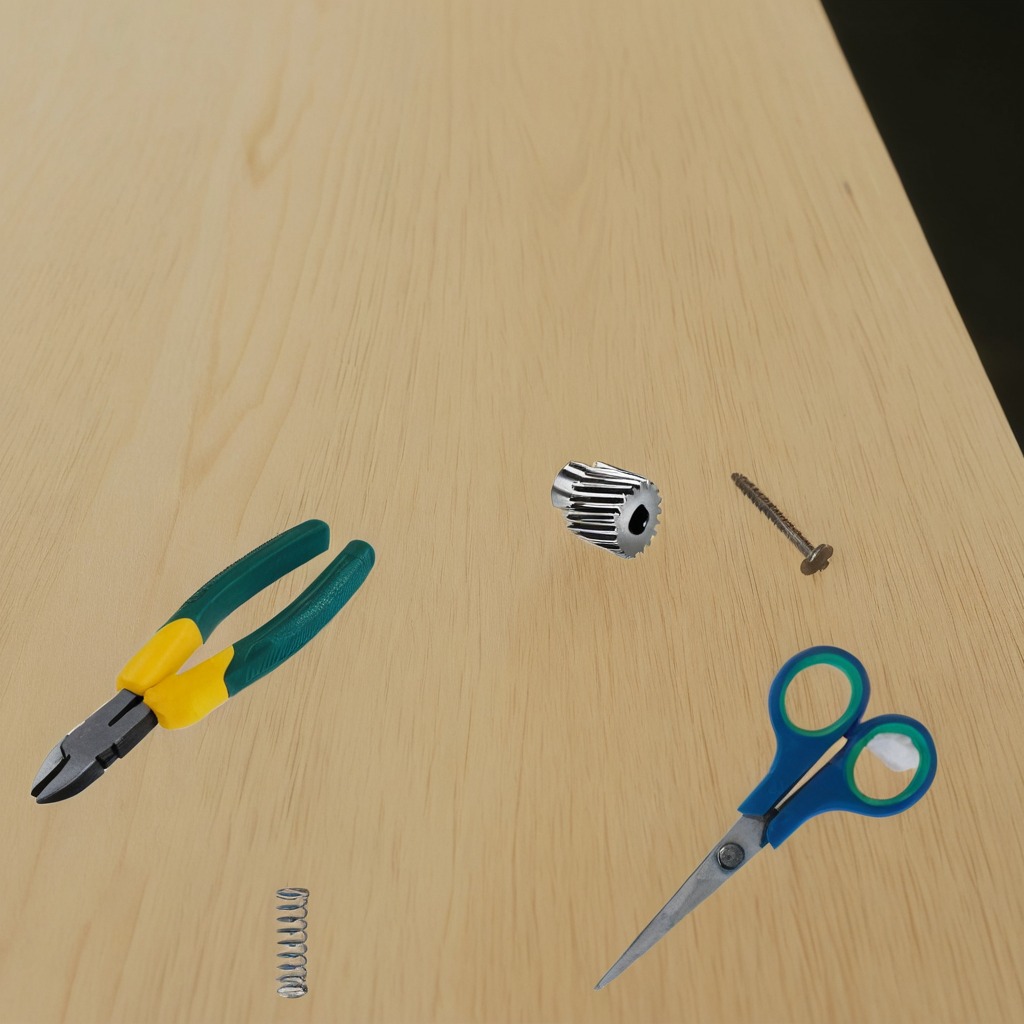
A steel gear with teeth, a metal machine screw, pliers, a coiled metal spring, and a pair of scissors are lying on the plywood surface in a paint workshop lit by afternoon window light.